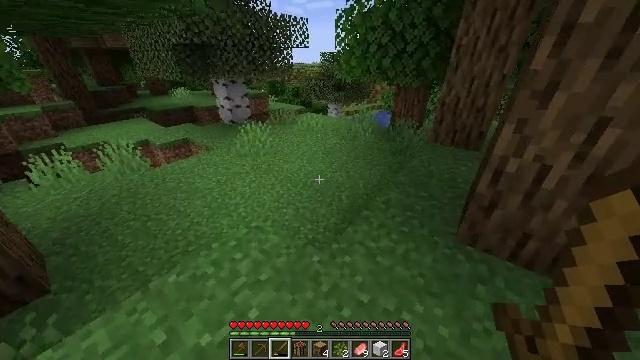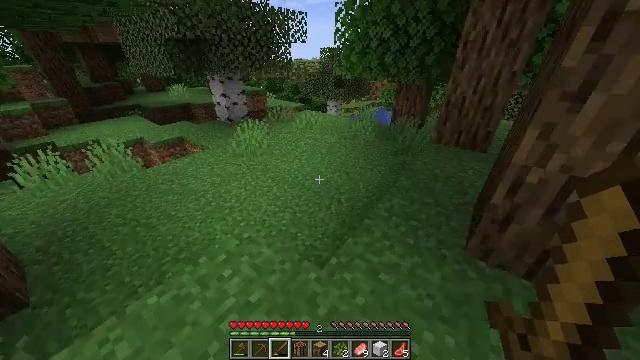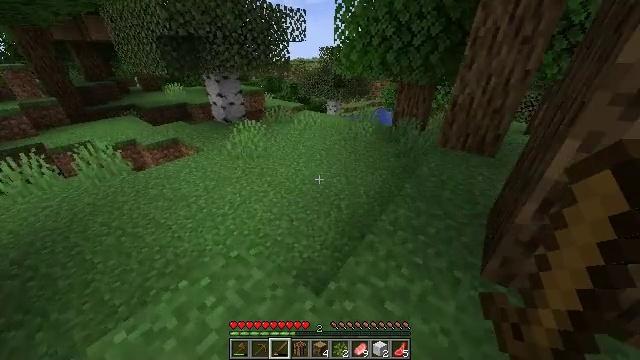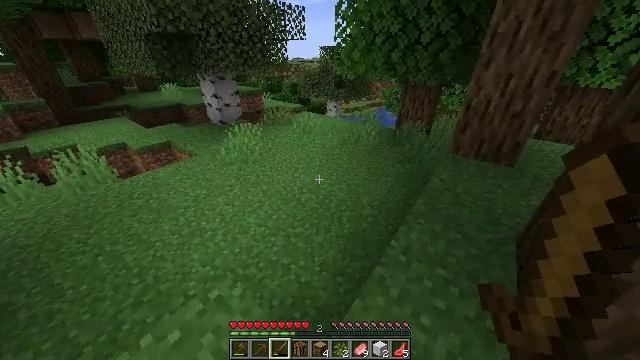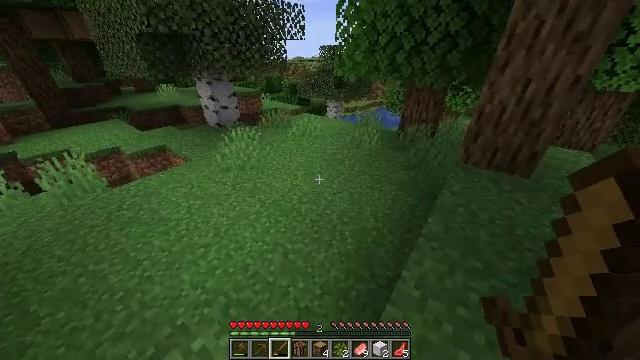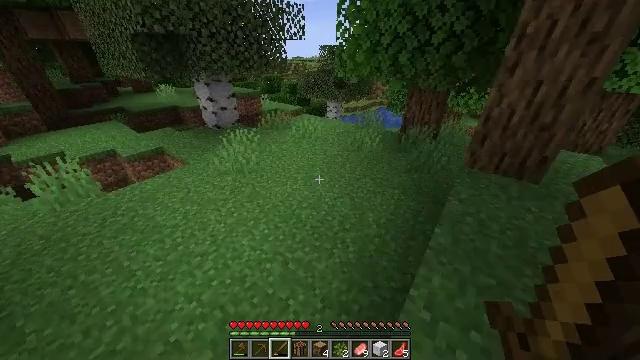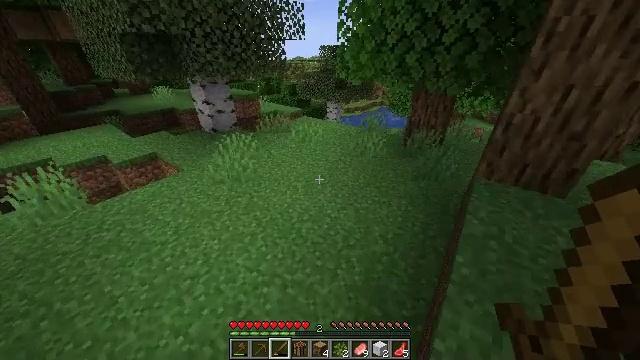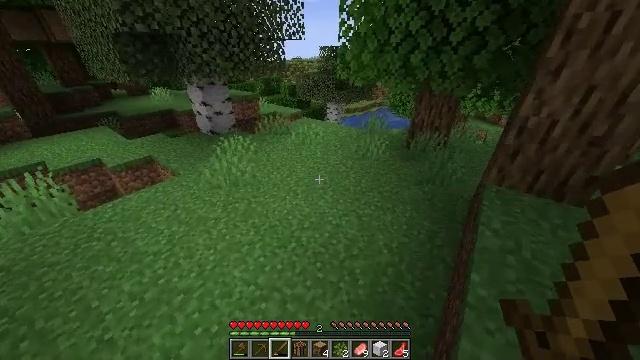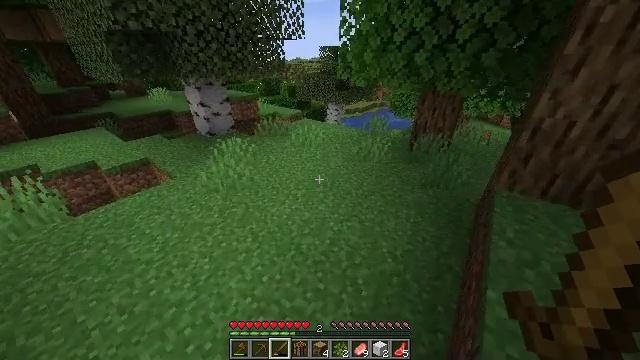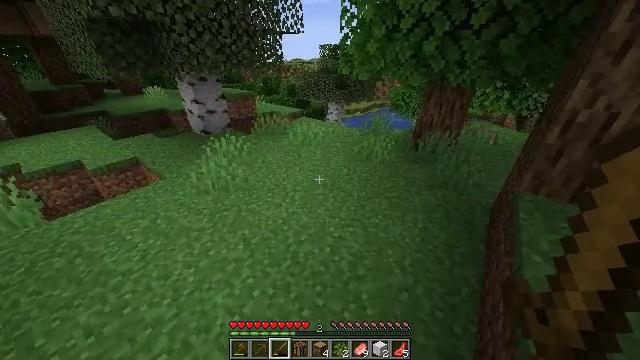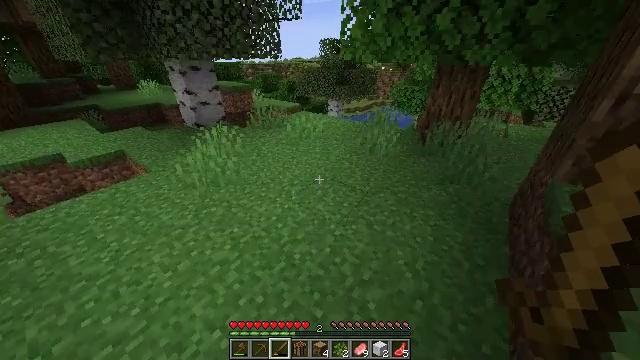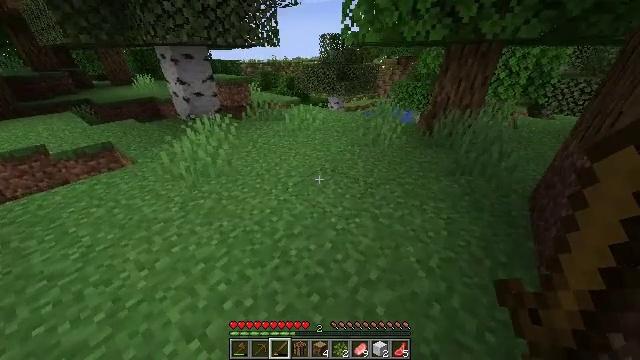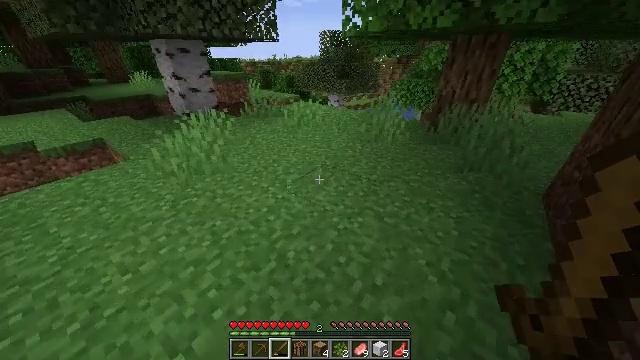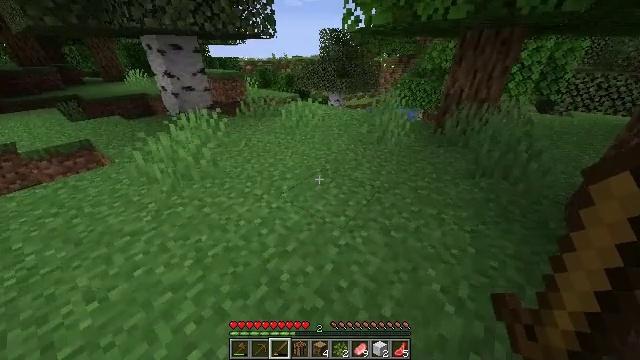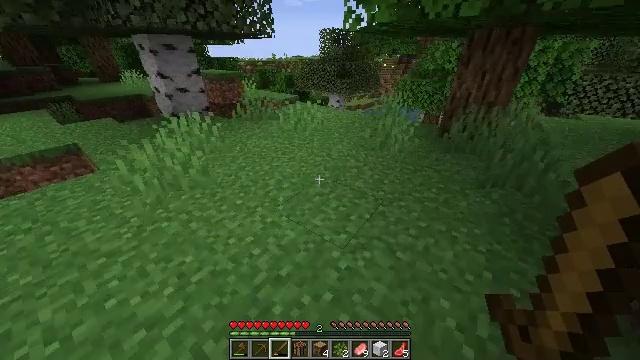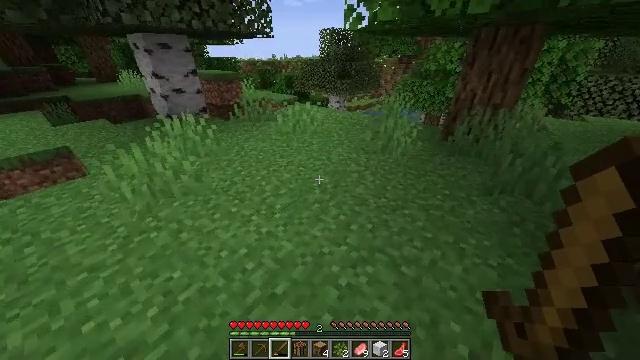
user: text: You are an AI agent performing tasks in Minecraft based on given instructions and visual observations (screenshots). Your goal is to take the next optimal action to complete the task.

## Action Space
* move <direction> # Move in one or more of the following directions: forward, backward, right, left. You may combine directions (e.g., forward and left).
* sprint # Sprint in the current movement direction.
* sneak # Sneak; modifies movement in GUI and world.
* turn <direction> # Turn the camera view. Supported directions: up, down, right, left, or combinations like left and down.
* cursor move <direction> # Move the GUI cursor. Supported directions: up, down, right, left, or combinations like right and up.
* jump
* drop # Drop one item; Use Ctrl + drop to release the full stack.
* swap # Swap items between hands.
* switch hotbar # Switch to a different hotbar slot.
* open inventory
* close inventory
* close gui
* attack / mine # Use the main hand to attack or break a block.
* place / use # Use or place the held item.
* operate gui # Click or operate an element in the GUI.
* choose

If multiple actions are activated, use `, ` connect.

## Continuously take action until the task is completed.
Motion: motion action
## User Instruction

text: Mine the azure bluet flower.
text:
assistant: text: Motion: move forward
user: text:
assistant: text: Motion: move forward
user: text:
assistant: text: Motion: move forward
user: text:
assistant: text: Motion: move forward
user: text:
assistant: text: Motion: move forward
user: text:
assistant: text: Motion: move forward
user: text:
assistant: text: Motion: move forward
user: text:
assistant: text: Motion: move forward
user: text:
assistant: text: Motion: move forward
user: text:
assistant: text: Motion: move forward
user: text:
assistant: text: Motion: move forward
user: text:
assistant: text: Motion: move forward
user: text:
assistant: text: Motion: move forward
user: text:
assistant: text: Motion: move forward
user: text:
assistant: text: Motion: move forward
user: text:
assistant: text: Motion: move forward
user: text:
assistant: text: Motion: move forward
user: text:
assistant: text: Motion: move forward
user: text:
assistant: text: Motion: move forward
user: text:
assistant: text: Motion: move forward
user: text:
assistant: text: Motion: move forward, turn right
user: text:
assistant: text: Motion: move forward, turn right
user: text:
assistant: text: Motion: move forward
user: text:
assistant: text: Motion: move forward
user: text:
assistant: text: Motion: move forward
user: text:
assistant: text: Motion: move forward, turn left
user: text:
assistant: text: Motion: move forward, turn left
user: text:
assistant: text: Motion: move forward
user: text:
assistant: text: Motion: move forward
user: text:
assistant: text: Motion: move forward